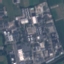
Label: Industrial